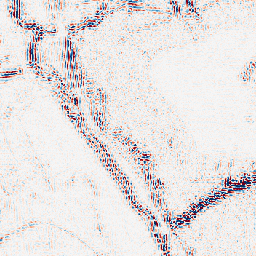
Category: wavelet
Decomposition family: wavelet_reverse_biorthogonal
Decomposition parameters: wavelet: rbio3.5
level: 2
Upsampling method: quartic
Upsampling parameters: scale: 4
Upsampling scale: 4